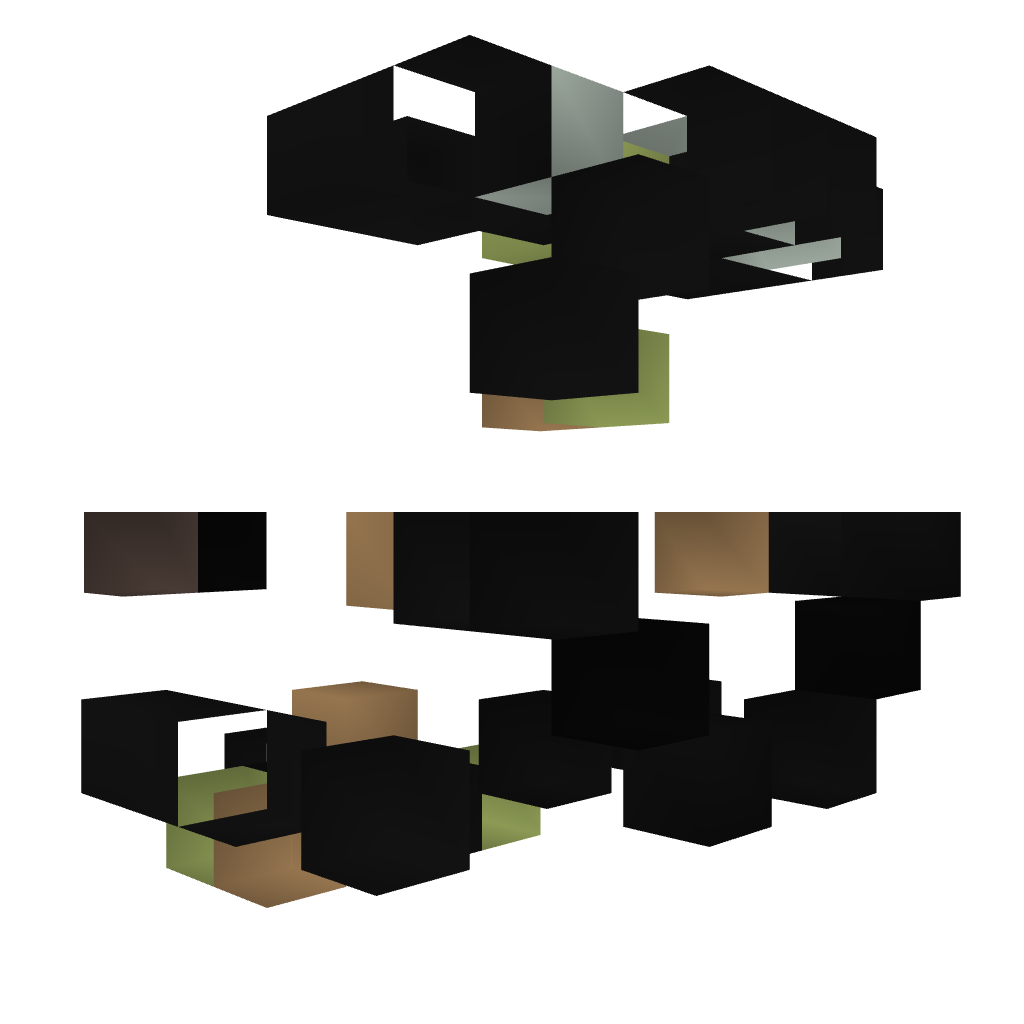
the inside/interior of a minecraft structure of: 3x3 completely hidden piston door